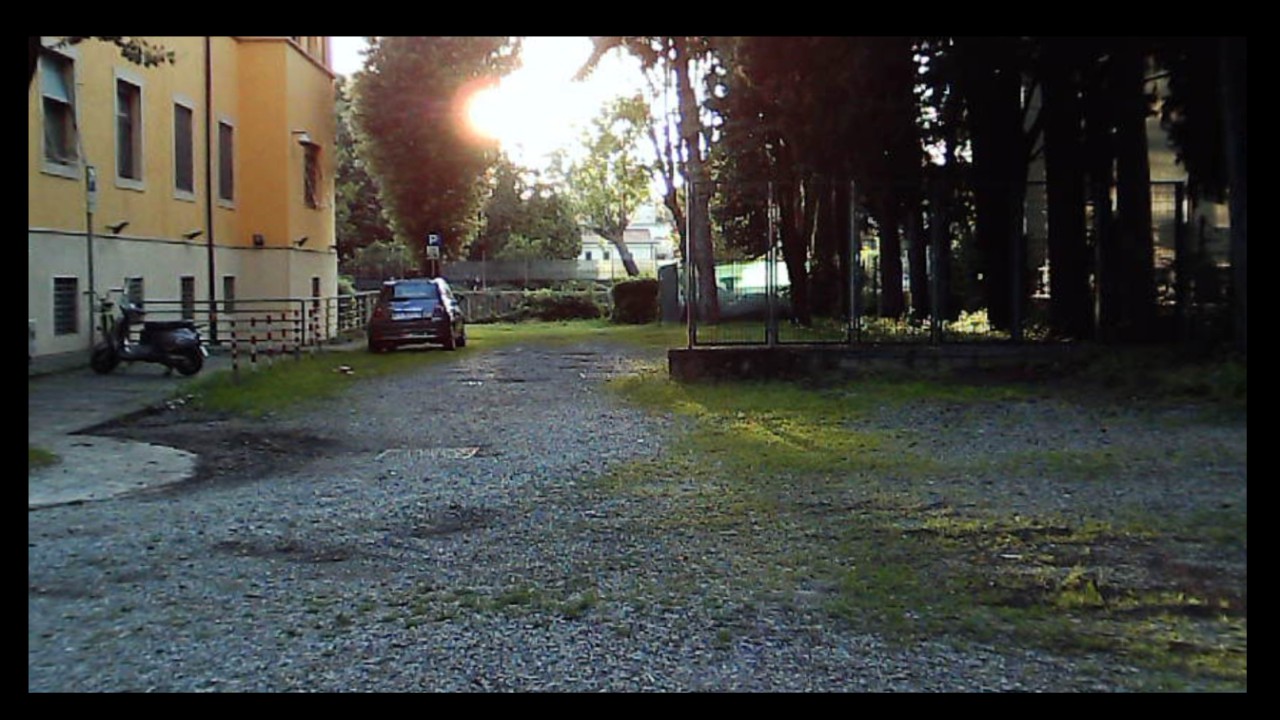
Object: DarwinFPV cineape20